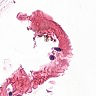
Metastatic tissue present: no